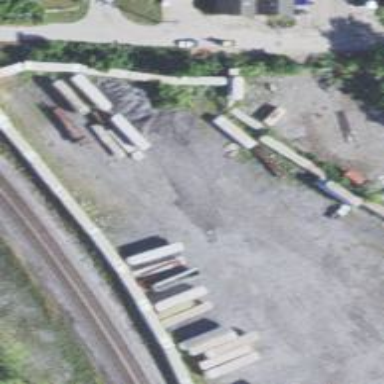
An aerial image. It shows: Yard with electrified contact line.